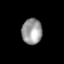
Tissue: lung
Cell type: T cells
Senescence score: 0.2229
Nuclear area (px): 510
Mean DAPI intensity: 155.357